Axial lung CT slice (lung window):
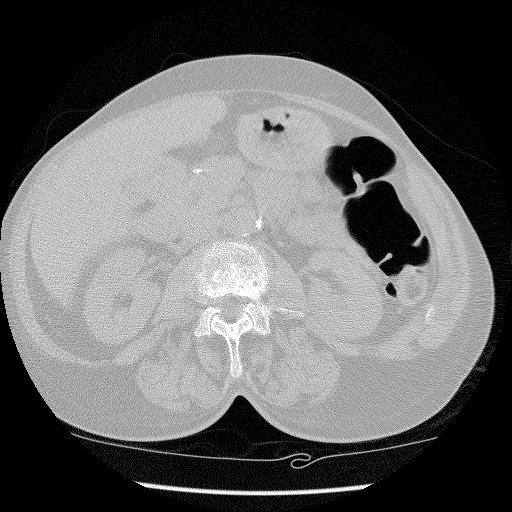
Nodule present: no